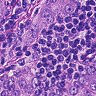
Metastatic tissue present: yes